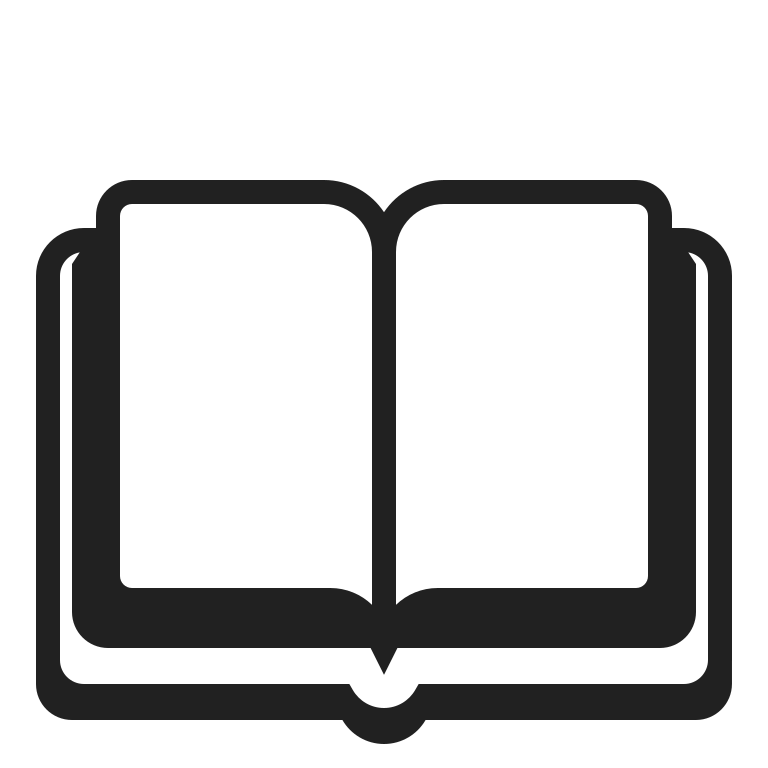
open book high contrast